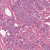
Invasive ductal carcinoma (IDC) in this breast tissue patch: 1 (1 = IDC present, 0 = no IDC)